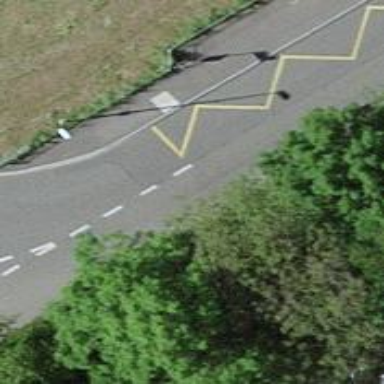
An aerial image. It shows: Public transport stop position.